Field crop: maize
Growth stage: 2
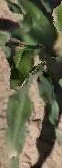
Species: maize